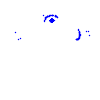
Particle: electron